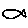
Label: fish